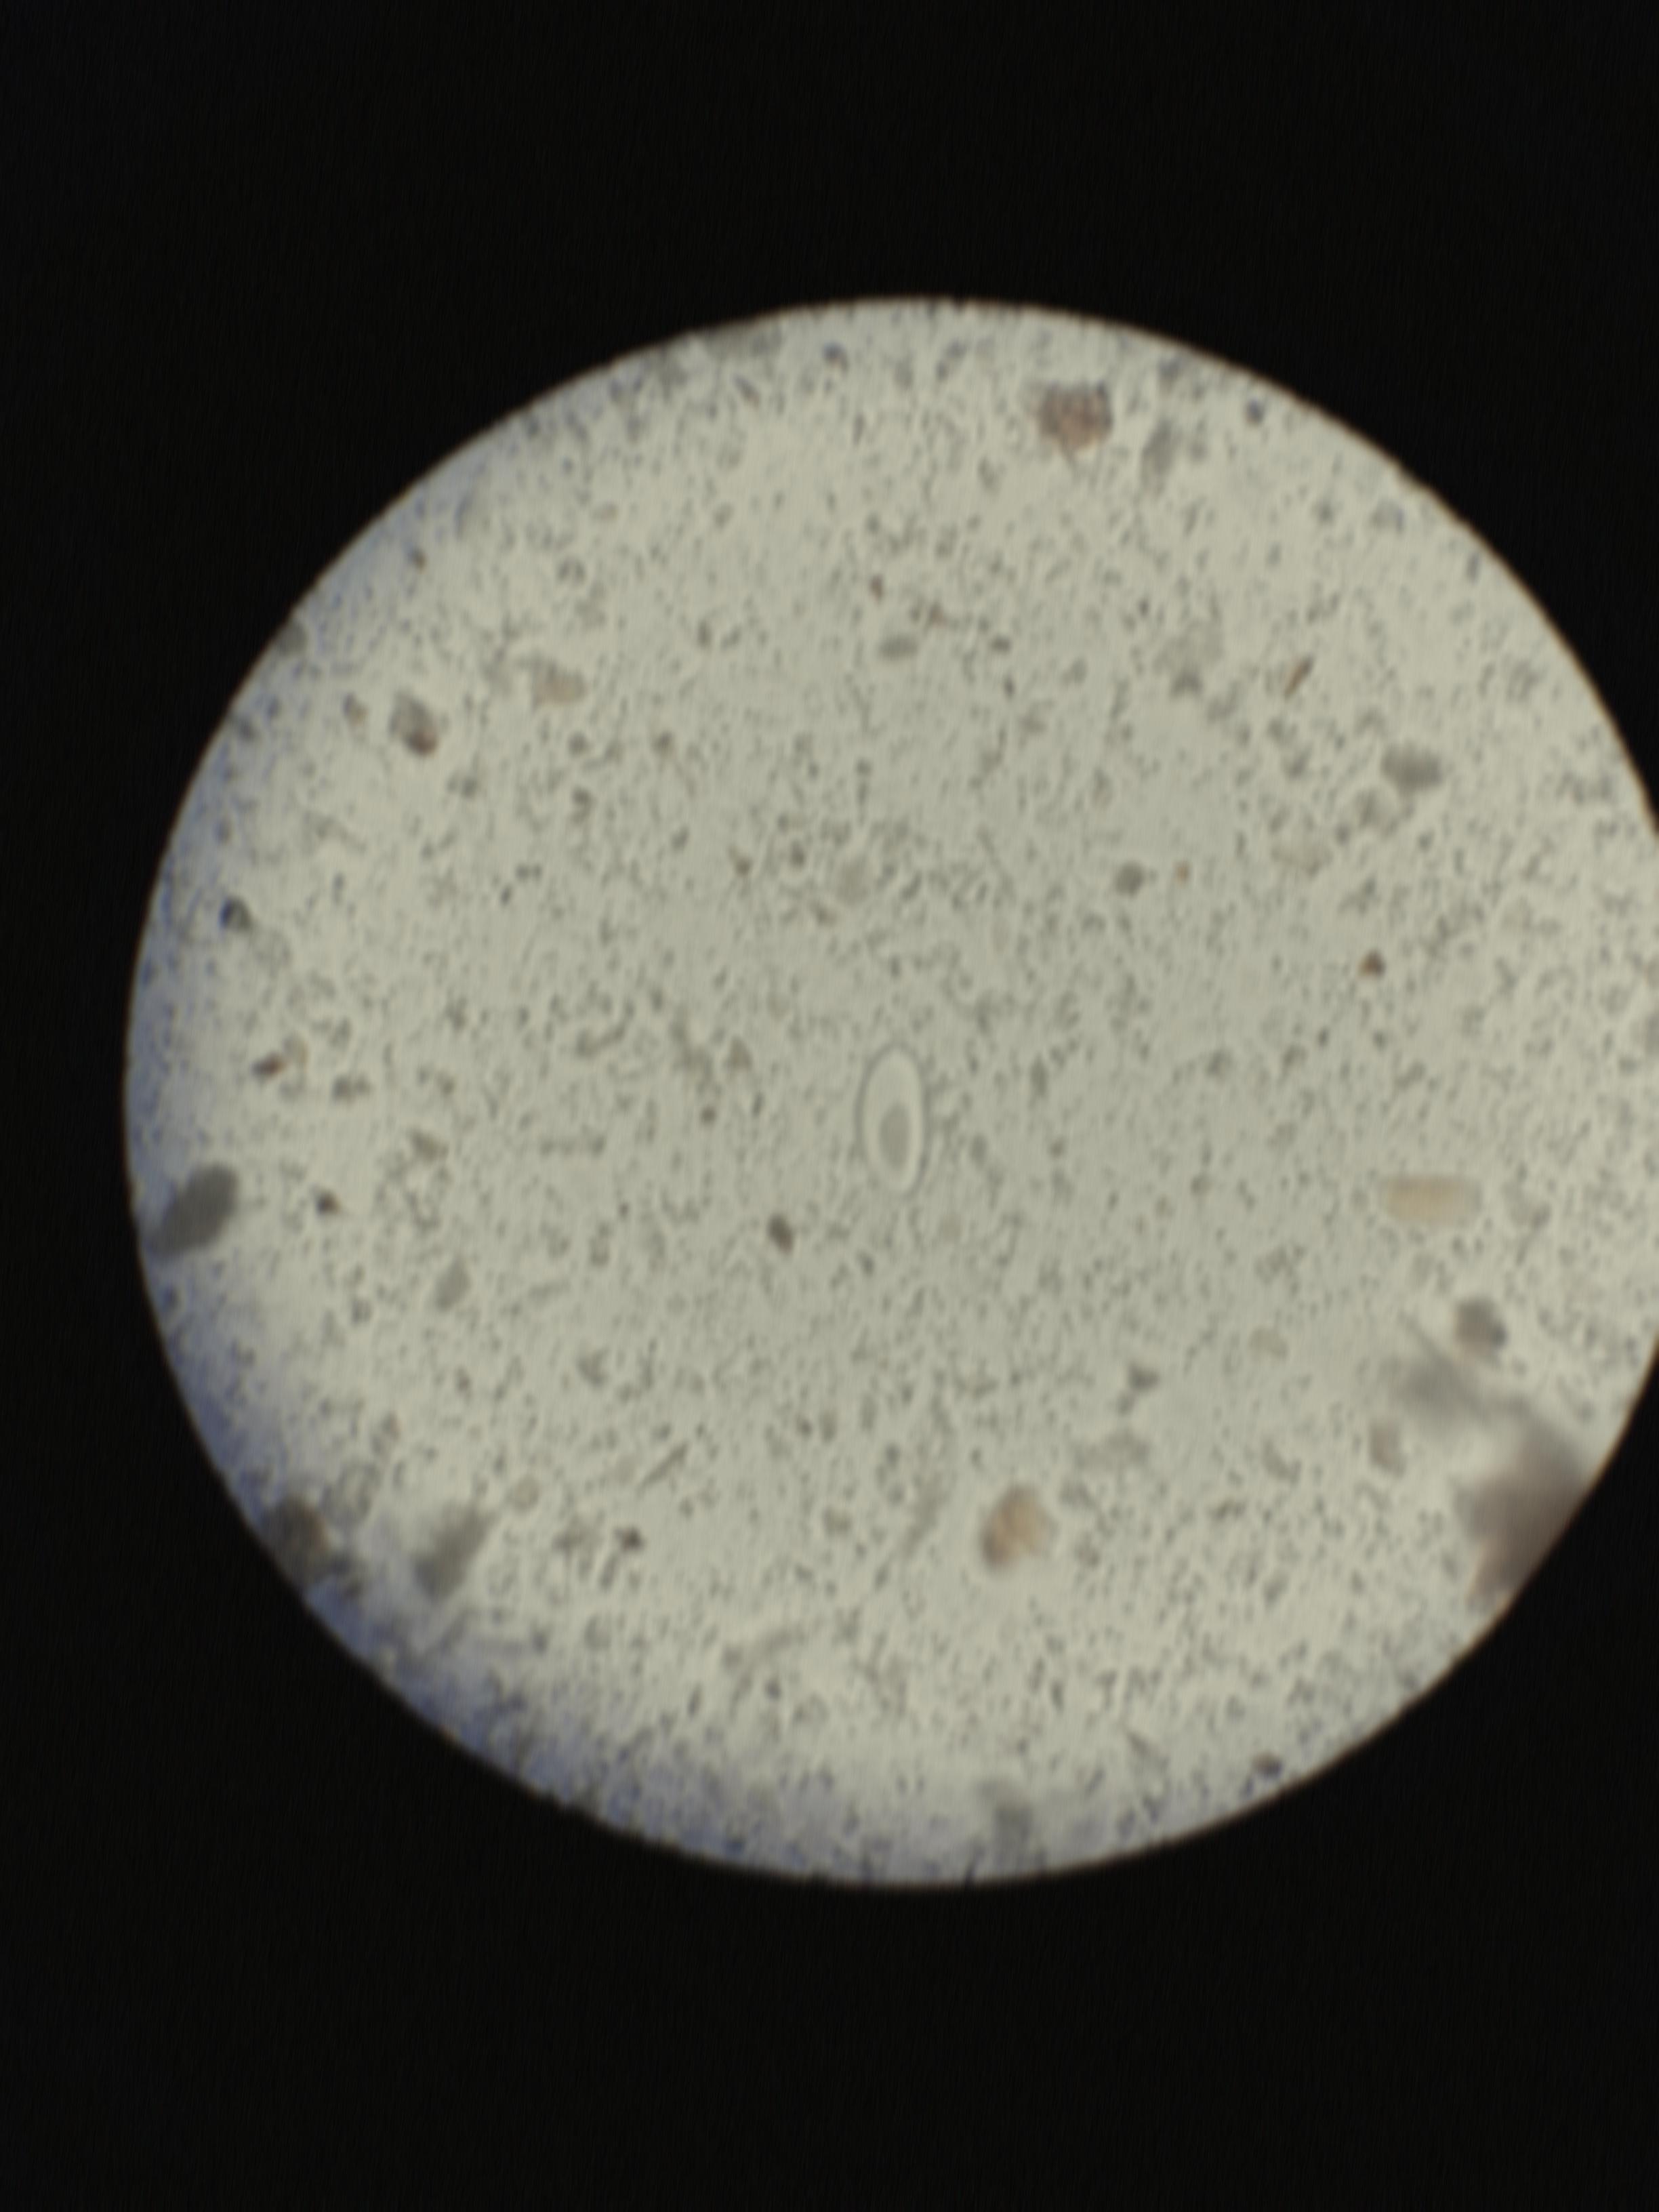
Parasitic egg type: Enterobius vermicularis